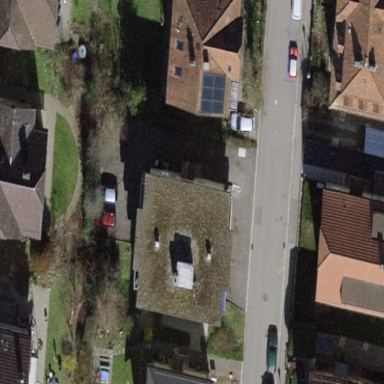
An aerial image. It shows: Flat-roofed apartment building.